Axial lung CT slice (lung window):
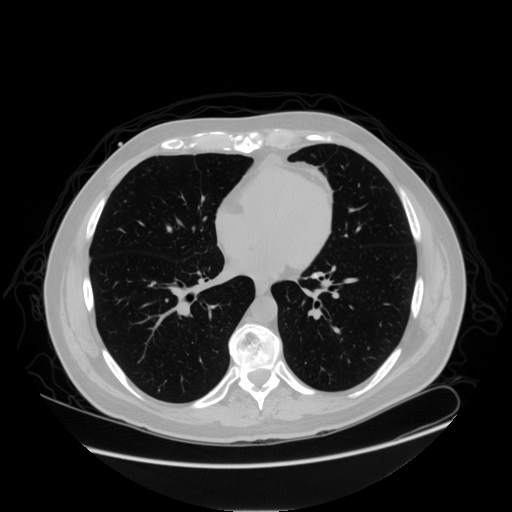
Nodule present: no